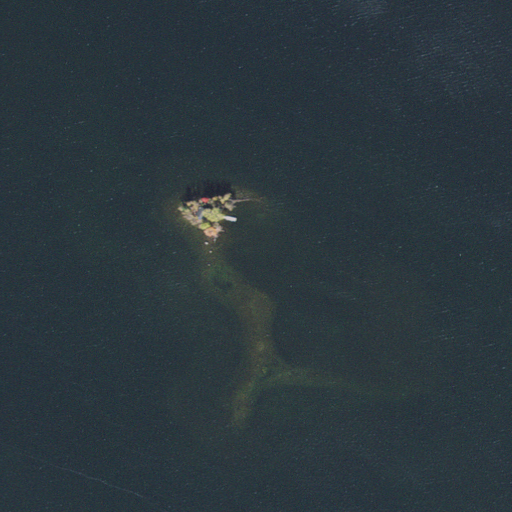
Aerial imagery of island in New Hampshire named Little Island containing only open water